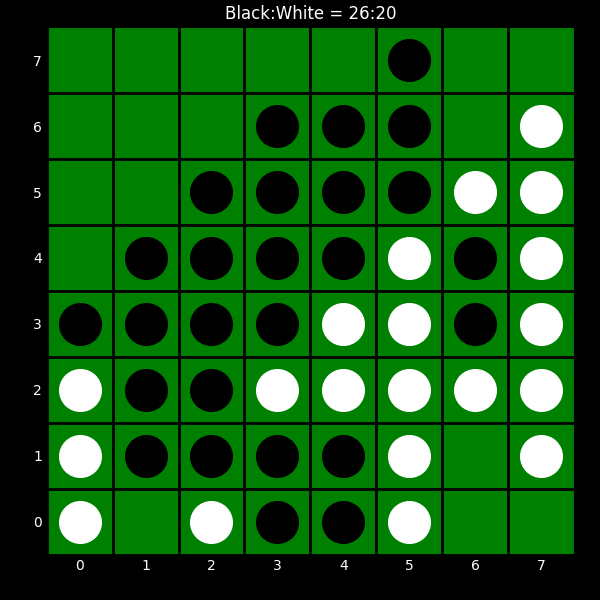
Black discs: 26
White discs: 20